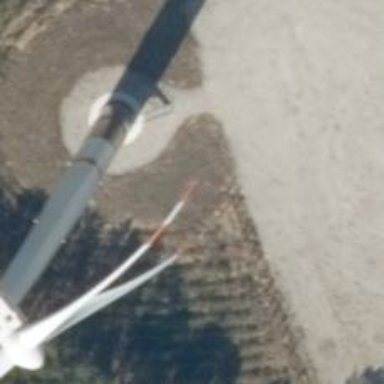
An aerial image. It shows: Wind turbine power generator.